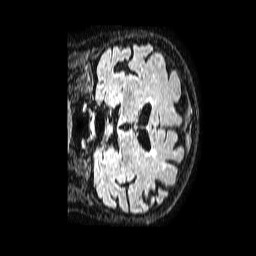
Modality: FLAIR
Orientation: coronal
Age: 83
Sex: female
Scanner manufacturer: philips
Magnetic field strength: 1.5 T
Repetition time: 4.8 s
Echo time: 0.3 s